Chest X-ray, PA view. Patient: 23 years old, sex M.
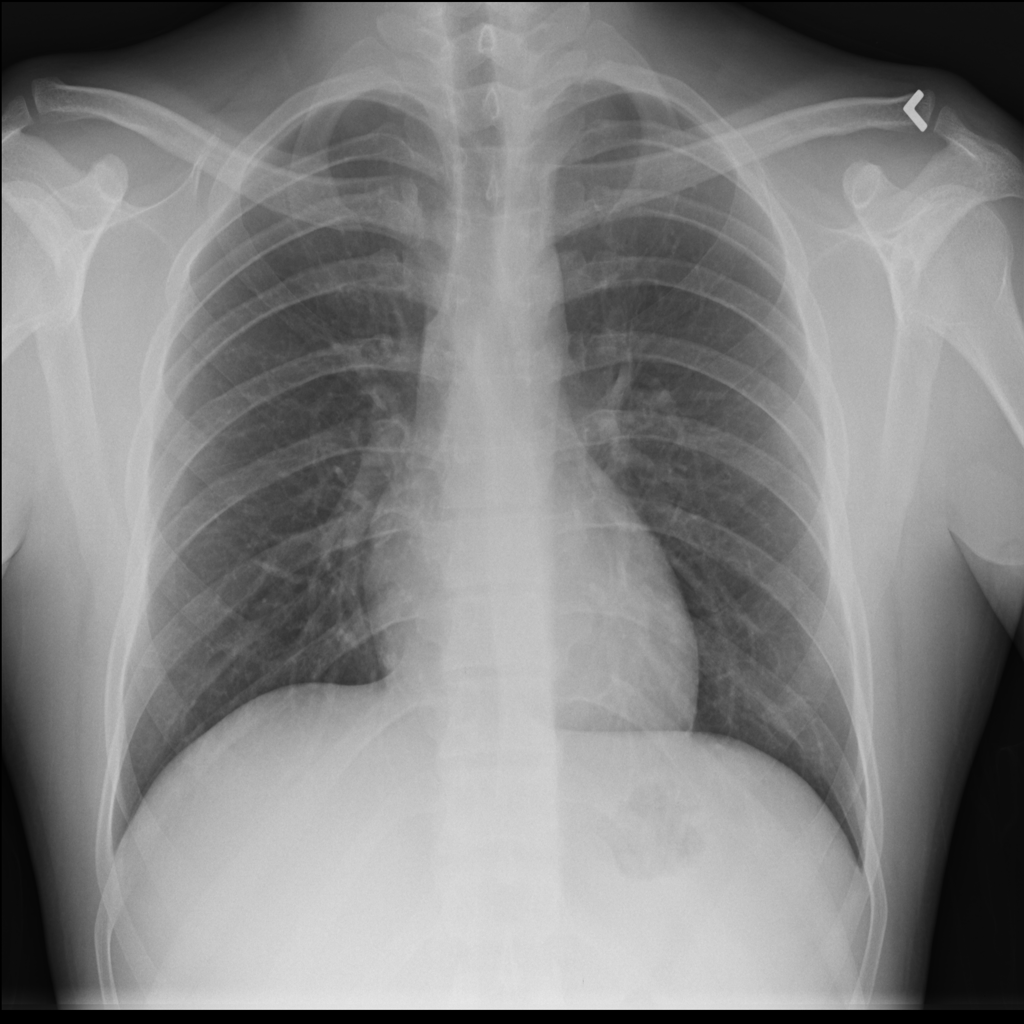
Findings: Infiltration